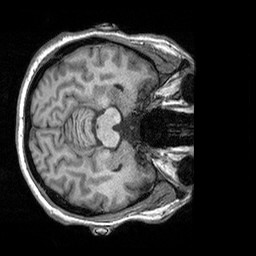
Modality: T1w
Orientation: axial
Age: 34
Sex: female
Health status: healthy
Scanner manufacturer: siemens
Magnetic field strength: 3 T
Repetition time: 2.3 s
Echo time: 0.00303 s